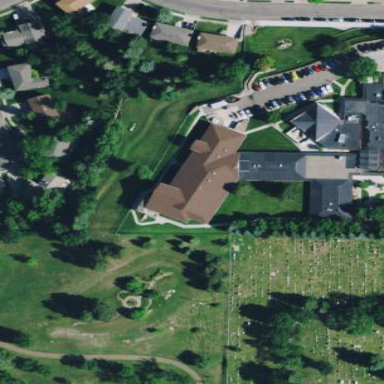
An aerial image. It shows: Nursing home building.